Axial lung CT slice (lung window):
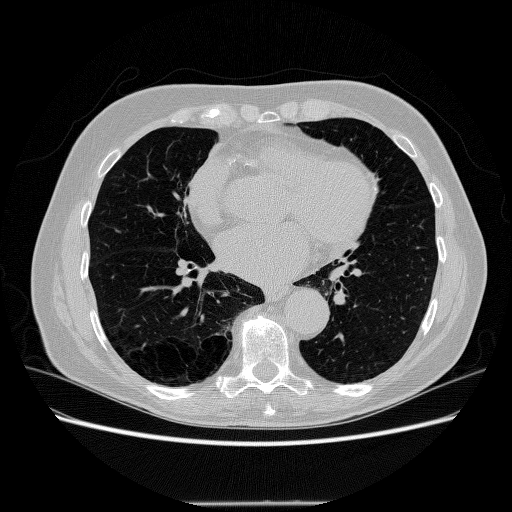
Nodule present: no